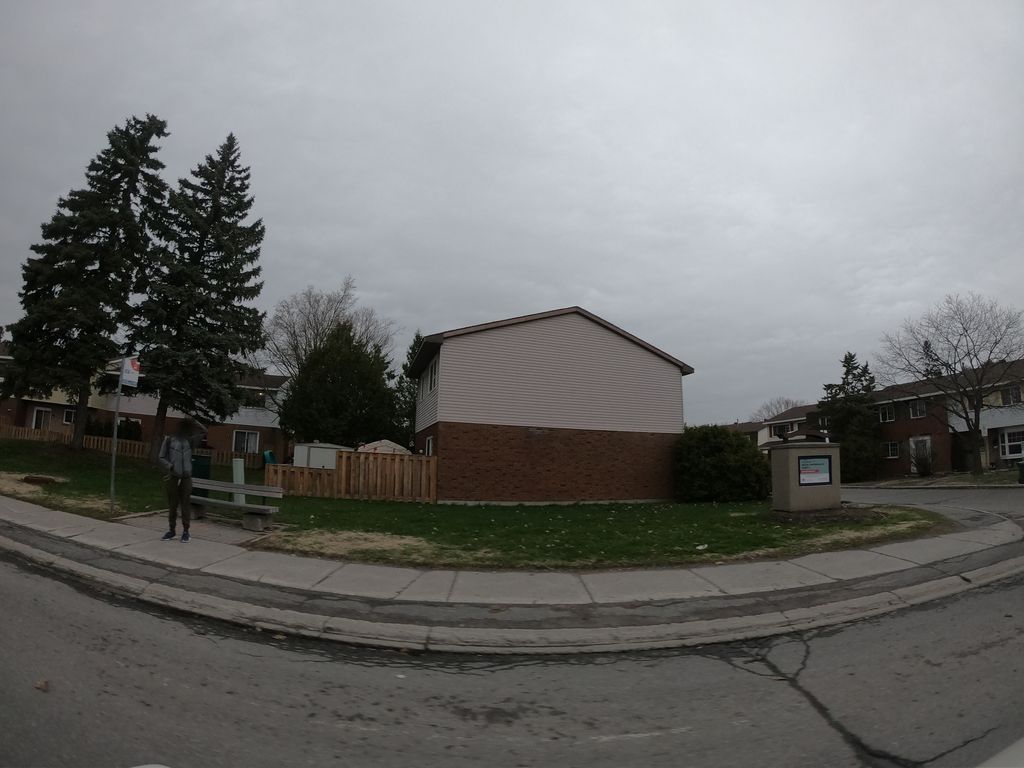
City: ottawa-gatineau